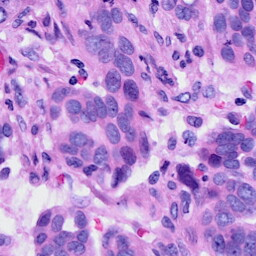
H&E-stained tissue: Ovarian